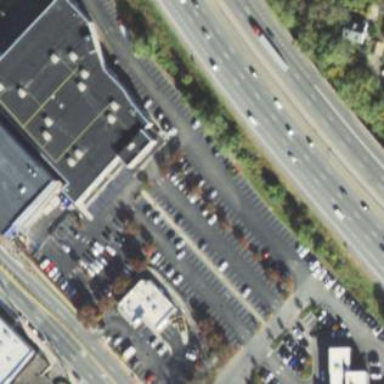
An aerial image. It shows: Retail building.